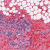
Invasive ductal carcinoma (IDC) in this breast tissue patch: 0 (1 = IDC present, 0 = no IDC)